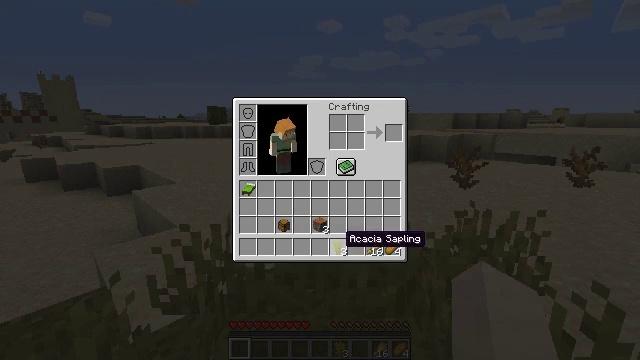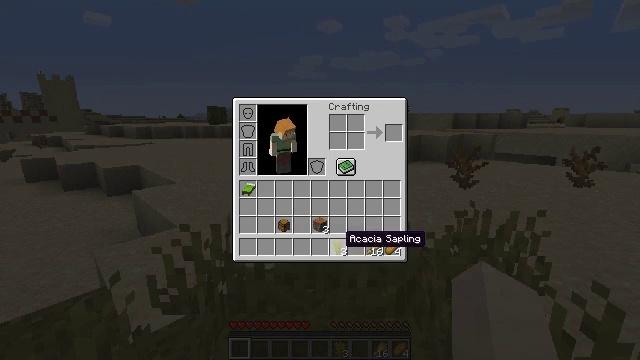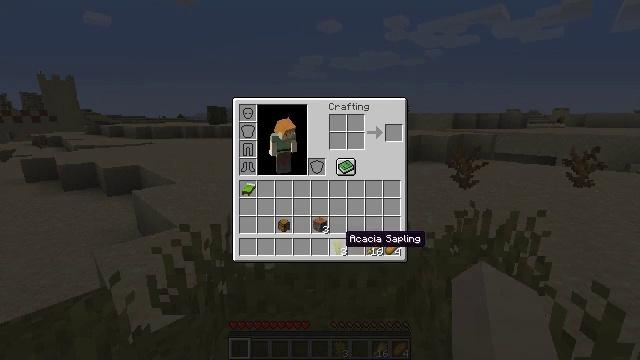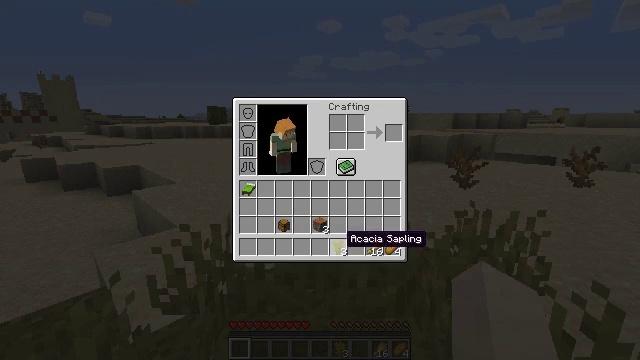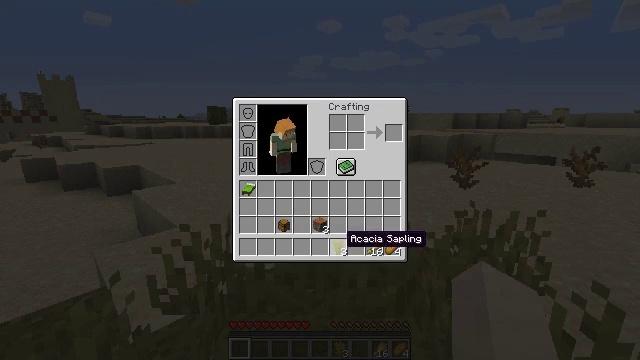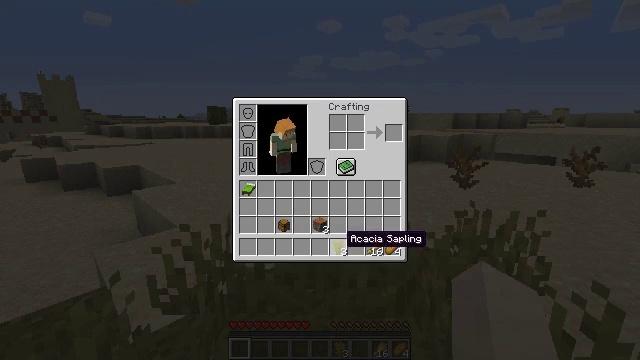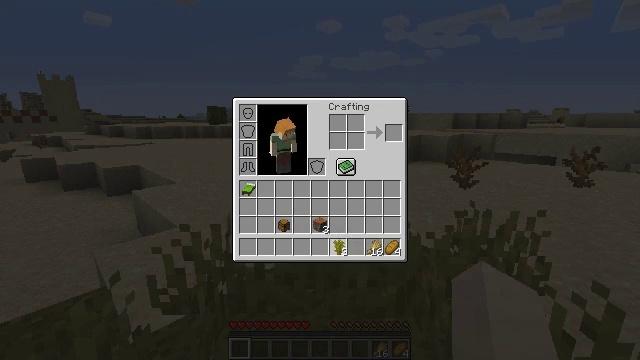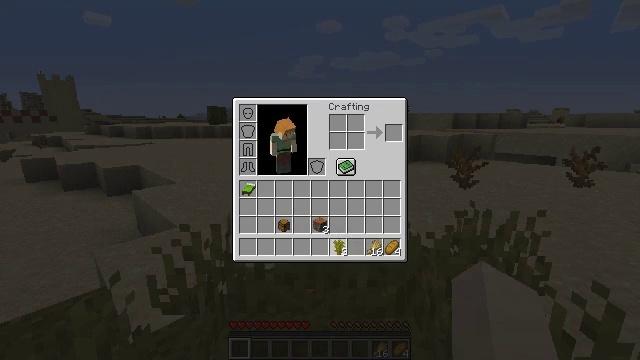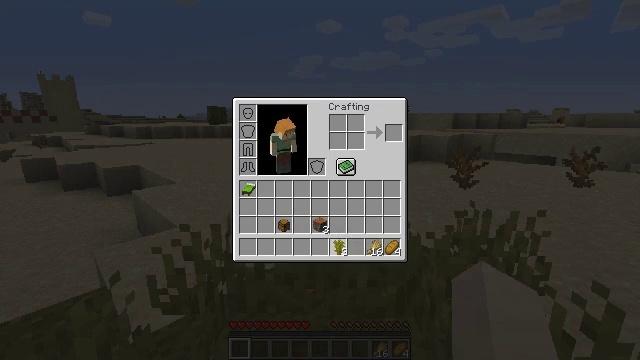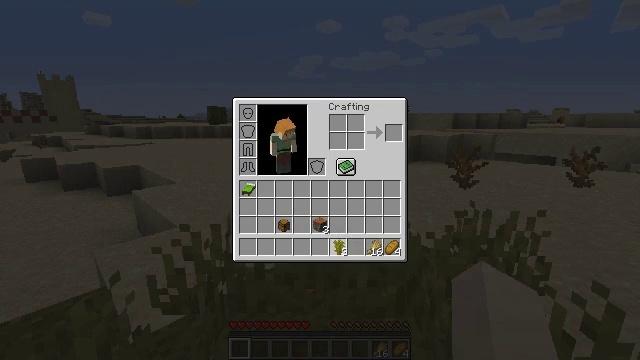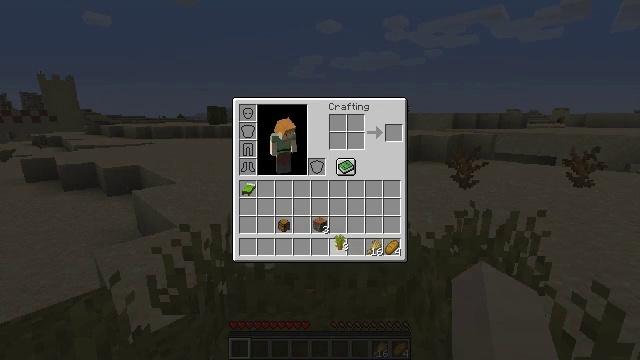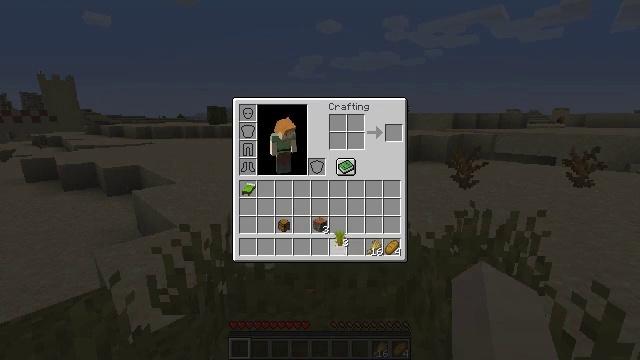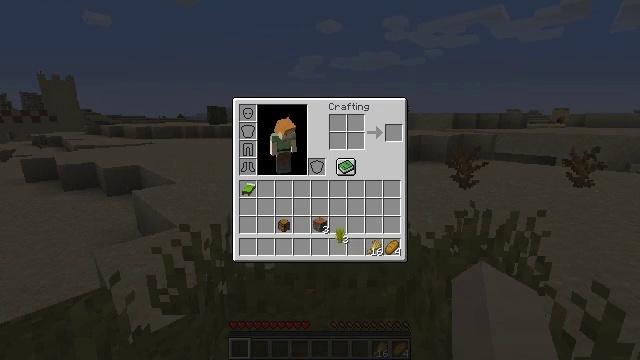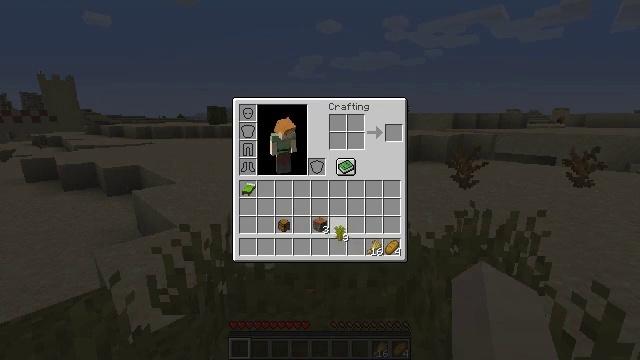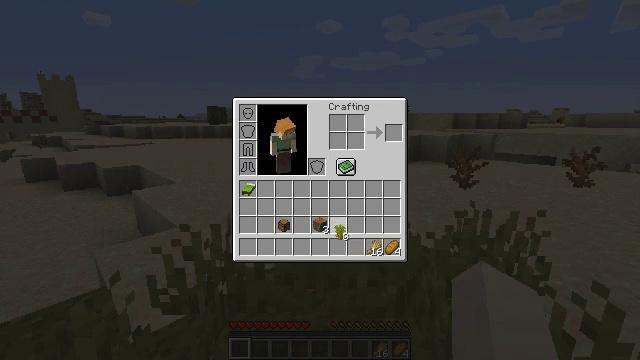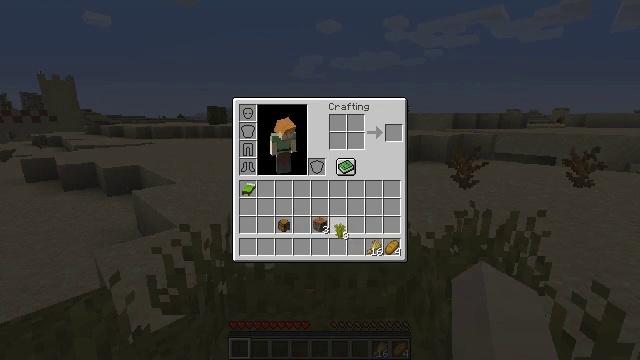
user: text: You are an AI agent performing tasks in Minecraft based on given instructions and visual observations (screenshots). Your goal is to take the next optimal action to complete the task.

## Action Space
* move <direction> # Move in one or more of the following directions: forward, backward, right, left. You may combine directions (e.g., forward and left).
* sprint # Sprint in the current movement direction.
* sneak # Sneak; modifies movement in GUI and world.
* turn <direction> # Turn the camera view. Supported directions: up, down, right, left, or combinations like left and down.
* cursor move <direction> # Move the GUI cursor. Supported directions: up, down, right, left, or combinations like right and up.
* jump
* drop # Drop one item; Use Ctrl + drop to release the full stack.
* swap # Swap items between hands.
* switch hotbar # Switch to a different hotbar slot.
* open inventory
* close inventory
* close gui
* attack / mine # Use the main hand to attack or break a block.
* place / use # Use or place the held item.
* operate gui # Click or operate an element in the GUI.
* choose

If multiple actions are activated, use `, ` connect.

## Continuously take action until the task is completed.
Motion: motion action
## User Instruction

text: Drop an acacia sapling.
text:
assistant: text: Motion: no_op
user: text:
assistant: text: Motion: no_op
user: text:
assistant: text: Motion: no_op
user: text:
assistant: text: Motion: no_op
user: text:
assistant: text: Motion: no_op
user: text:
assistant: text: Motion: operate gui
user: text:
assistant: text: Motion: operate gui
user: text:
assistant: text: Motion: operate gui
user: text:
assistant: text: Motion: no_op
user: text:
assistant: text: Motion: no_op
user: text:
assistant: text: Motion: no_op
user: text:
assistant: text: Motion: no_op
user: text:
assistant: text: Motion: no_op
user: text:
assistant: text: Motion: no_op
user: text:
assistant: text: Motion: no_op
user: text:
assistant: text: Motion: no_op
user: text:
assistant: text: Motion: cursor move right and up
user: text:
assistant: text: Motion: cursor move right and up
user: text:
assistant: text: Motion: no_op
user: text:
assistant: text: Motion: operate gui
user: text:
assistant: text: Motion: operate gui
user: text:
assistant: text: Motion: cursor move left and down
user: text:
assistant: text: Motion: cursor move left and down
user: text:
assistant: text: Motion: no_op
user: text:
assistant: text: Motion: no_op
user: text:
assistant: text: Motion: no_op
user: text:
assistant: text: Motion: no_op